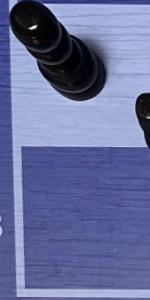
Label: Empty